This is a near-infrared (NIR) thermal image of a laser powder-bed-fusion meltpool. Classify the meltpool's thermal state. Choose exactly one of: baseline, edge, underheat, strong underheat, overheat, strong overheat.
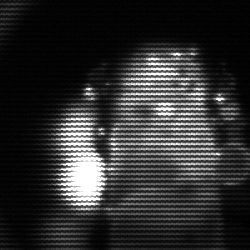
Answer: strong underheat